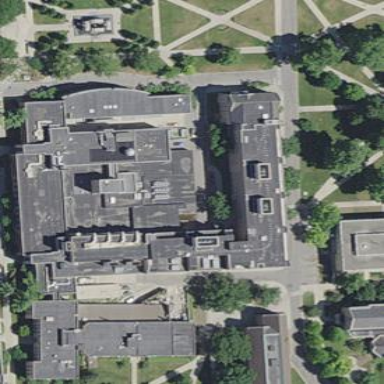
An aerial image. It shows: University building.